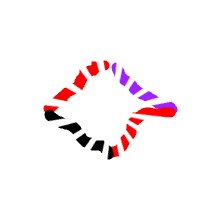
Shape: rhombus